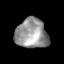
Tissue: skin
Cell type: Epithelial cells
Senescence score: 0.267
Nuclear area (px): 937
Mean DAPI intensity: 149.782